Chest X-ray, PA view. Patient: 64 years old, sex M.
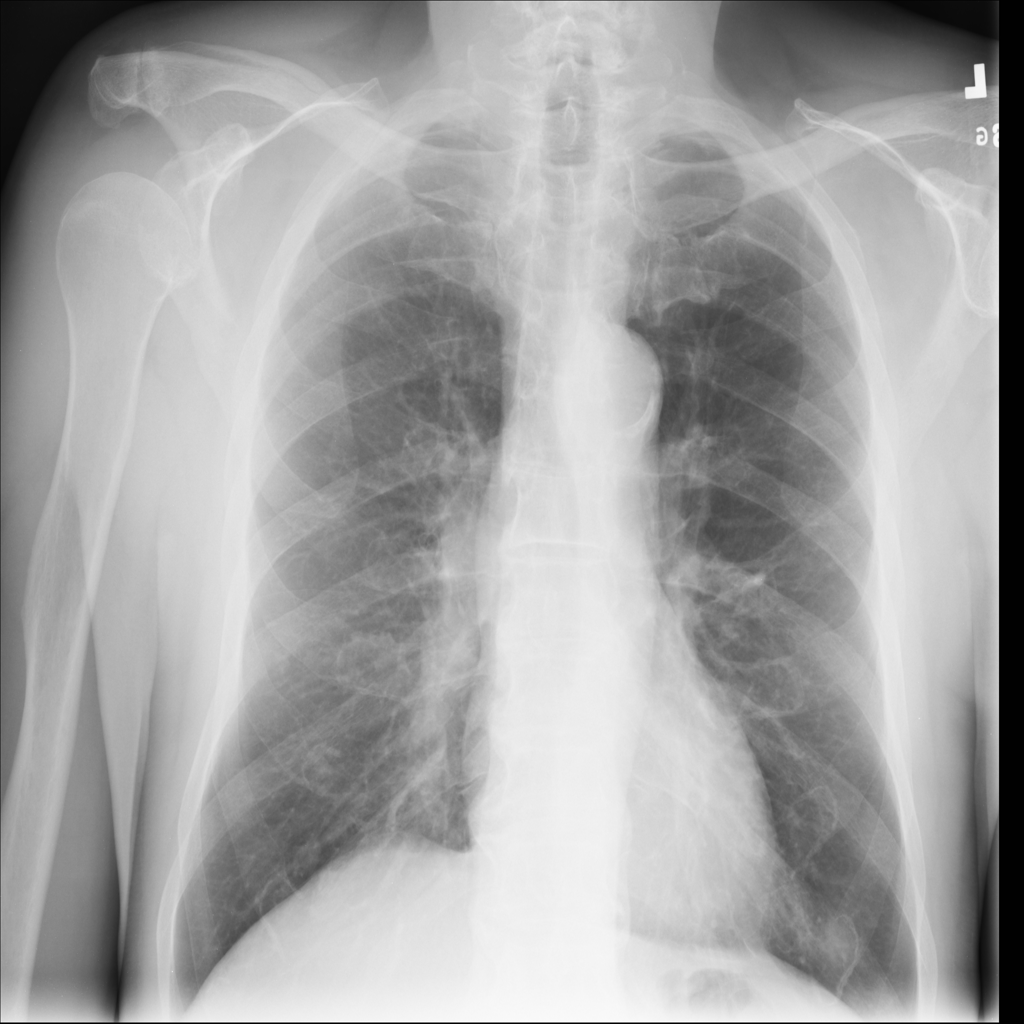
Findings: No Finding